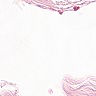
Metastatic tissue present: no